Question: When the ball hits the paddle from the corners or left and right side, the ball goes into the paddle from one side and goes out of it from the other side.. How can I fix this problem? Thanks..
My code:
'''
if (CGRectIntersectsRect(ball.frame,paddle.frame))
{
[self bounceBall];
}
- (void) bounceBall
{
direction.x *= 1;
direction.y *=-1;
}
'''

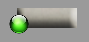
Answer: <URL> will be helpful for you to got solution for the above problem.